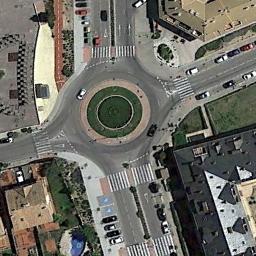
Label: roundabout